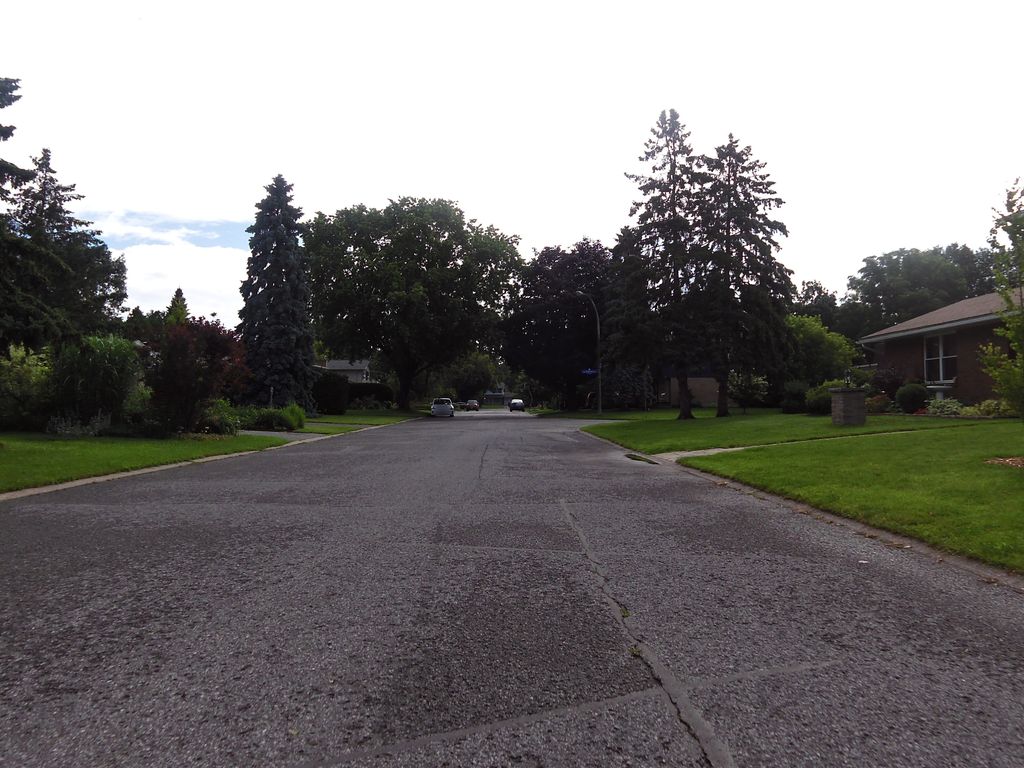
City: ottawa-gatineau